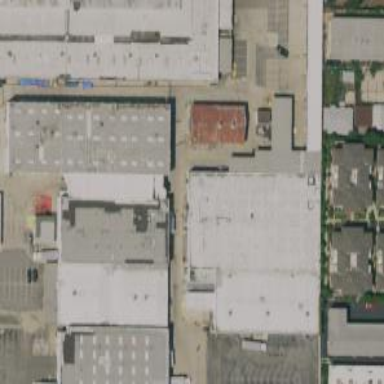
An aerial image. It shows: Industrial building.